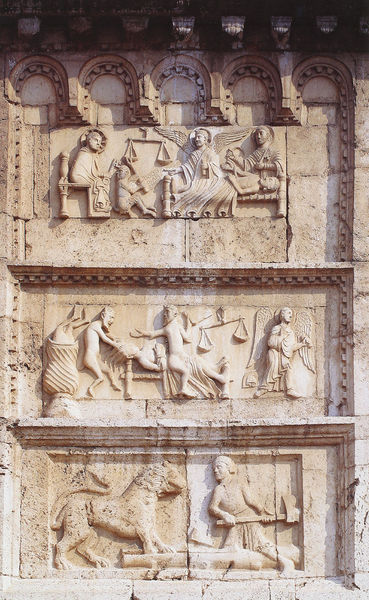
Titel: Fassadenreliefs, S. Pietro
Standort: Spoleto, S. Pietro (EU - I - Umbrien)
Schlagwörter: frau, szene, weiss, dach, tier, geschichte, stein, pferd, engel, relief, bogen, man, mauer, waage, denkmal, rom, rundbögen, romanik, löwe, grieche, verkündigung, athen, got, justitia, roman, ung, column, erzähl, bibliscch